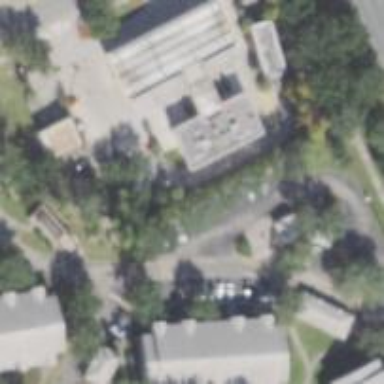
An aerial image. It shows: Building designated for providing fuel.